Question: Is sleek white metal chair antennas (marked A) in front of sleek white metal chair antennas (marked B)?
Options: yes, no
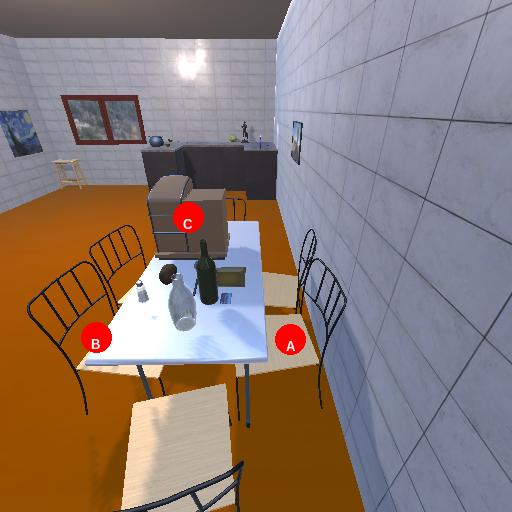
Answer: yes